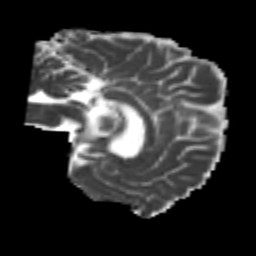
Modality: MD
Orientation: sagittal
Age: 22
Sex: male
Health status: healthy
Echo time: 0.074 s